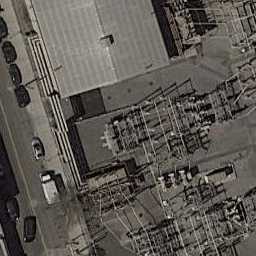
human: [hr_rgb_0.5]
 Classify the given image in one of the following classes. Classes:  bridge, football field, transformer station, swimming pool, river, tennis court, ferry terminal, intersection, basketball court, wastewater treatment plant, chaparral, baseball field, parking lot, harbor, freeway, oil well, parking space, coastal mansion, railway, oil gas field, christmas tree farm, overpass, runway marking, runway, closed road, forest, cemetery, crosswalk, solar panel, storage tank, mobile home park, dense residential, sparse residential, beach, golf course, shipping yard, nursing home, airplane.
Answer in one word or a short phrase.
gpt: transformer station